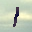
Label: 1